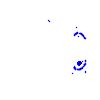
Particle: kaon